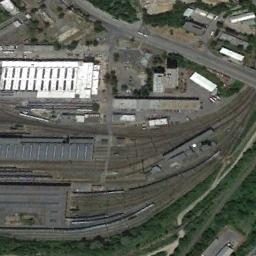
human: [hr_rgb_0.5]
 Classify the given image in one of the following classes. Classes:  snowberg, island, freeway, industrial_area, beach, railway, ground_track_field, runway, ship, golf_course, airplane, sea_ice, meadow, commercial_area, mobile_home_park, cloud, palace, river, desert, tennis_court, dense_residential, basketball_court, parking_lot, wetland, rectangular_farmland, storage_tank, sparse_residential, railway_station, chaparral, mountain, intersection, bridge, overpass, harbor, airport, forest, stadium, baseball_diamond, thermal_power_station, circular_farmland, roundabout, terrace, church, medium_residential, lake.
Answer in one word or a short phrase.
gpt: railway_station